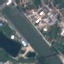
Label: River